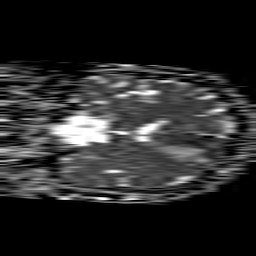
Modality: ADC
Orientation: coronal
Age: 60
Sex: female
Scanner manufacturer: philips
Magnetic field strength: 1.5 T
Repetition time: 4.6 s
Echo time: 0.09059 s